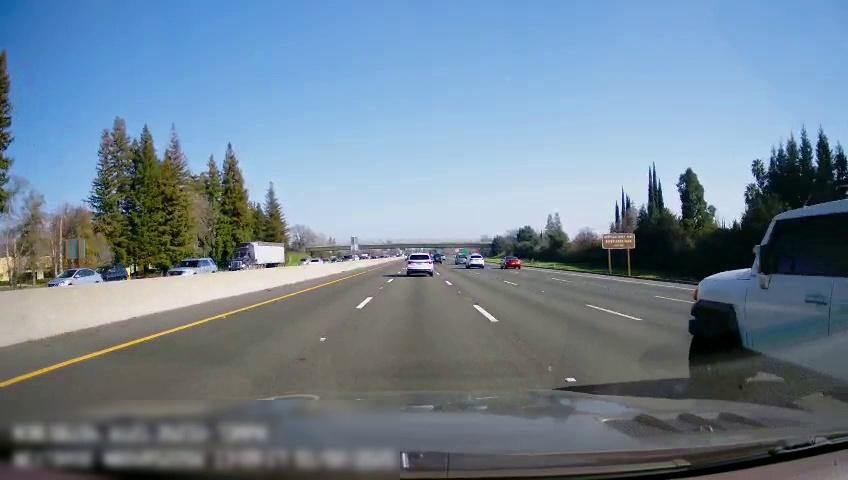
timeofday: Day
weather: Sunny
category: Drivable Space
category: Vehicles | Truck
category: Vehicles | Car
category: Vehicles | SUV
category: Vehicles | SUV
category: Vehicles | Car
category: Vehicles | SUV
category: Vehicles | SUV
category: Vehicles | SUV
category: Vehicles | Car
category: Vehicles | SUV
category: Lanes | Alternate Lane
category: Lanes | Current Lane
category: Lanes | Current Lane
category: Lanes | Alternate Lane
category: Lanes | Alternate Lane
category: Lanes | Alternate Lane